Question: If you look at this thread
<URL>
You see that xcode used to show a nice table where you could see all icon/launch image dimensions, what is missing etc.
I just managed to start migrating our app to ios8/iphone6 so i also upgraded xcode. However, now i can't seem to locate that table anymore, all there is is an empty section with buttons to "use asset catalog":
So, i have 2 questions:
1. is the table somewhere else, or is "asset catalog" the way to go now?
2. I tried the asset catalog, and all images are copied into this xcassets catalog. Is there any reason for me to keep the original files in the project? Do i need it for anything else, like ios5? I looked around but found no answer.
Thankful for some pointers.
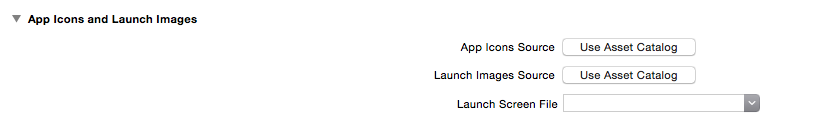
Answer: 1. Use the Asset catalog , this is the preferred way now.
2. If you use the asset catalog, all the images will be copied to images.xcassets, there is no need to keep the original files. If you control click the assets and show in finder, you could find the copied images. In asset catalog you have options to give different images for iOS 5,6,7 landscpae or portrait whatever is appropriate for your app.